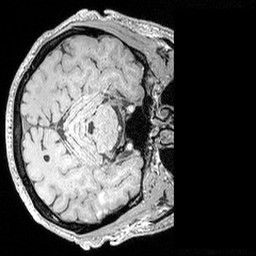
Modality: MP2RAGE
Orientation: axial
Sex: male
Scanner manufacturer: siemens
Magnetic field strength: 3 T
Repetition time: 5 s
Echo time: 0.00292 s